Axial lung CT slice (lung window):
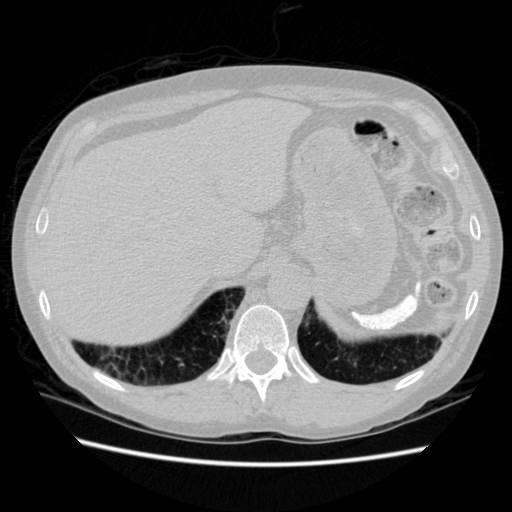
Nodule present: no